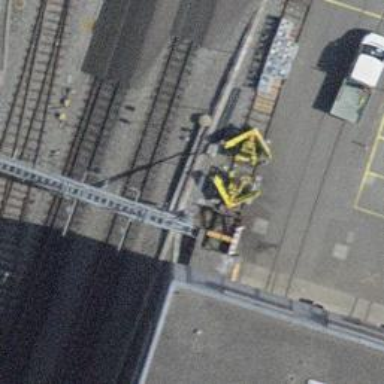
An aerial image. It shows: Railway buffer stop.